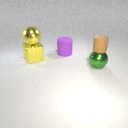
small brown rubber cylinder to the right of large yellow metal sphere